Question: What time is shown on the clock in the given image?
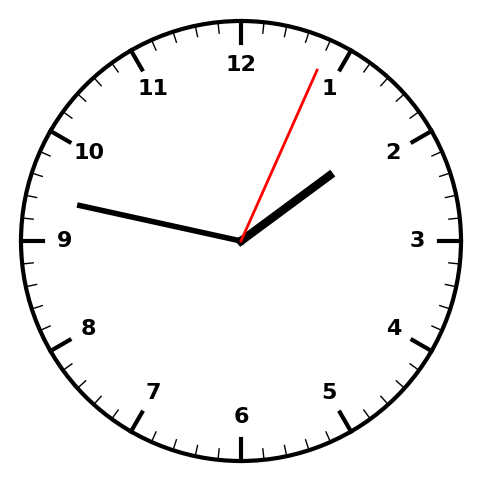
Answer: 01:47:04